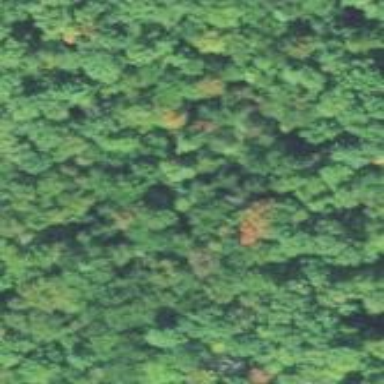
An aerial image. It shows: Needle-leaved woodland.